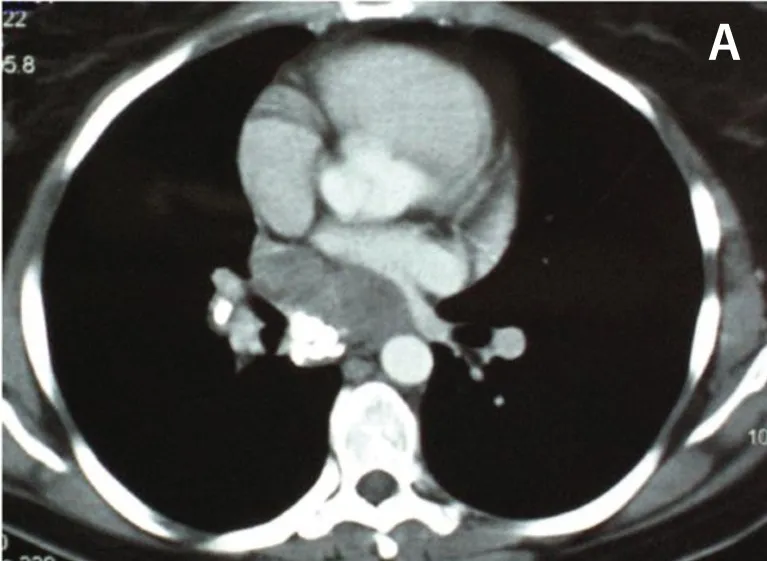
A: Axial contrast-enhanced lung CT (mediastinal windows): There is a soft
tissue attenuation mass at the level of the right lower pulmonary veins. The lesion abuts the posterolateral part of the right atrium. The mass
exhibits coarse calcifications in its posterior part. Note the presence
of a calcified bronchopulmonary node on the right, which could be
attributed to a previous granulomatous infection.
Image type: radiology (ct)